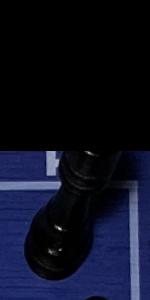
Label: Rook_Black